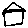
Label: house